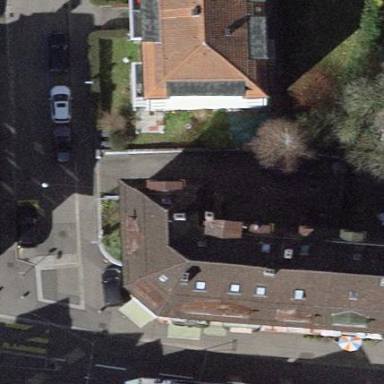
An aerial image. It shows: Building with hipped roof.